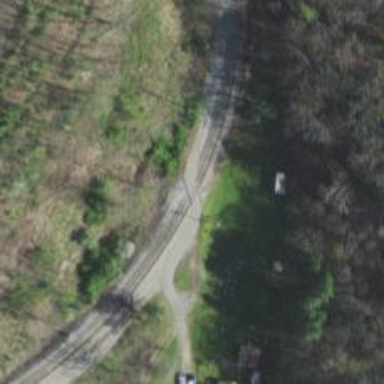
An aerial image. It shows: Level crossing along the railway.